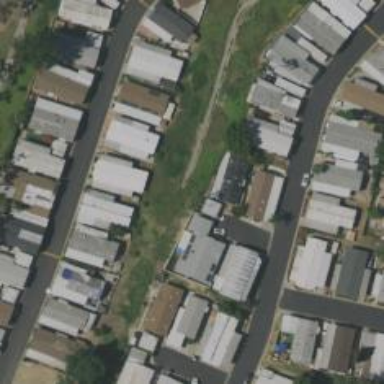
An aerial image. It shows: Shared driveway marked as service road.